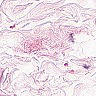
Metastatic tissue present: no